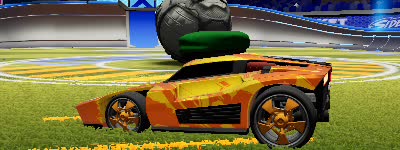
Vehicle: breakout